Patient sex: M
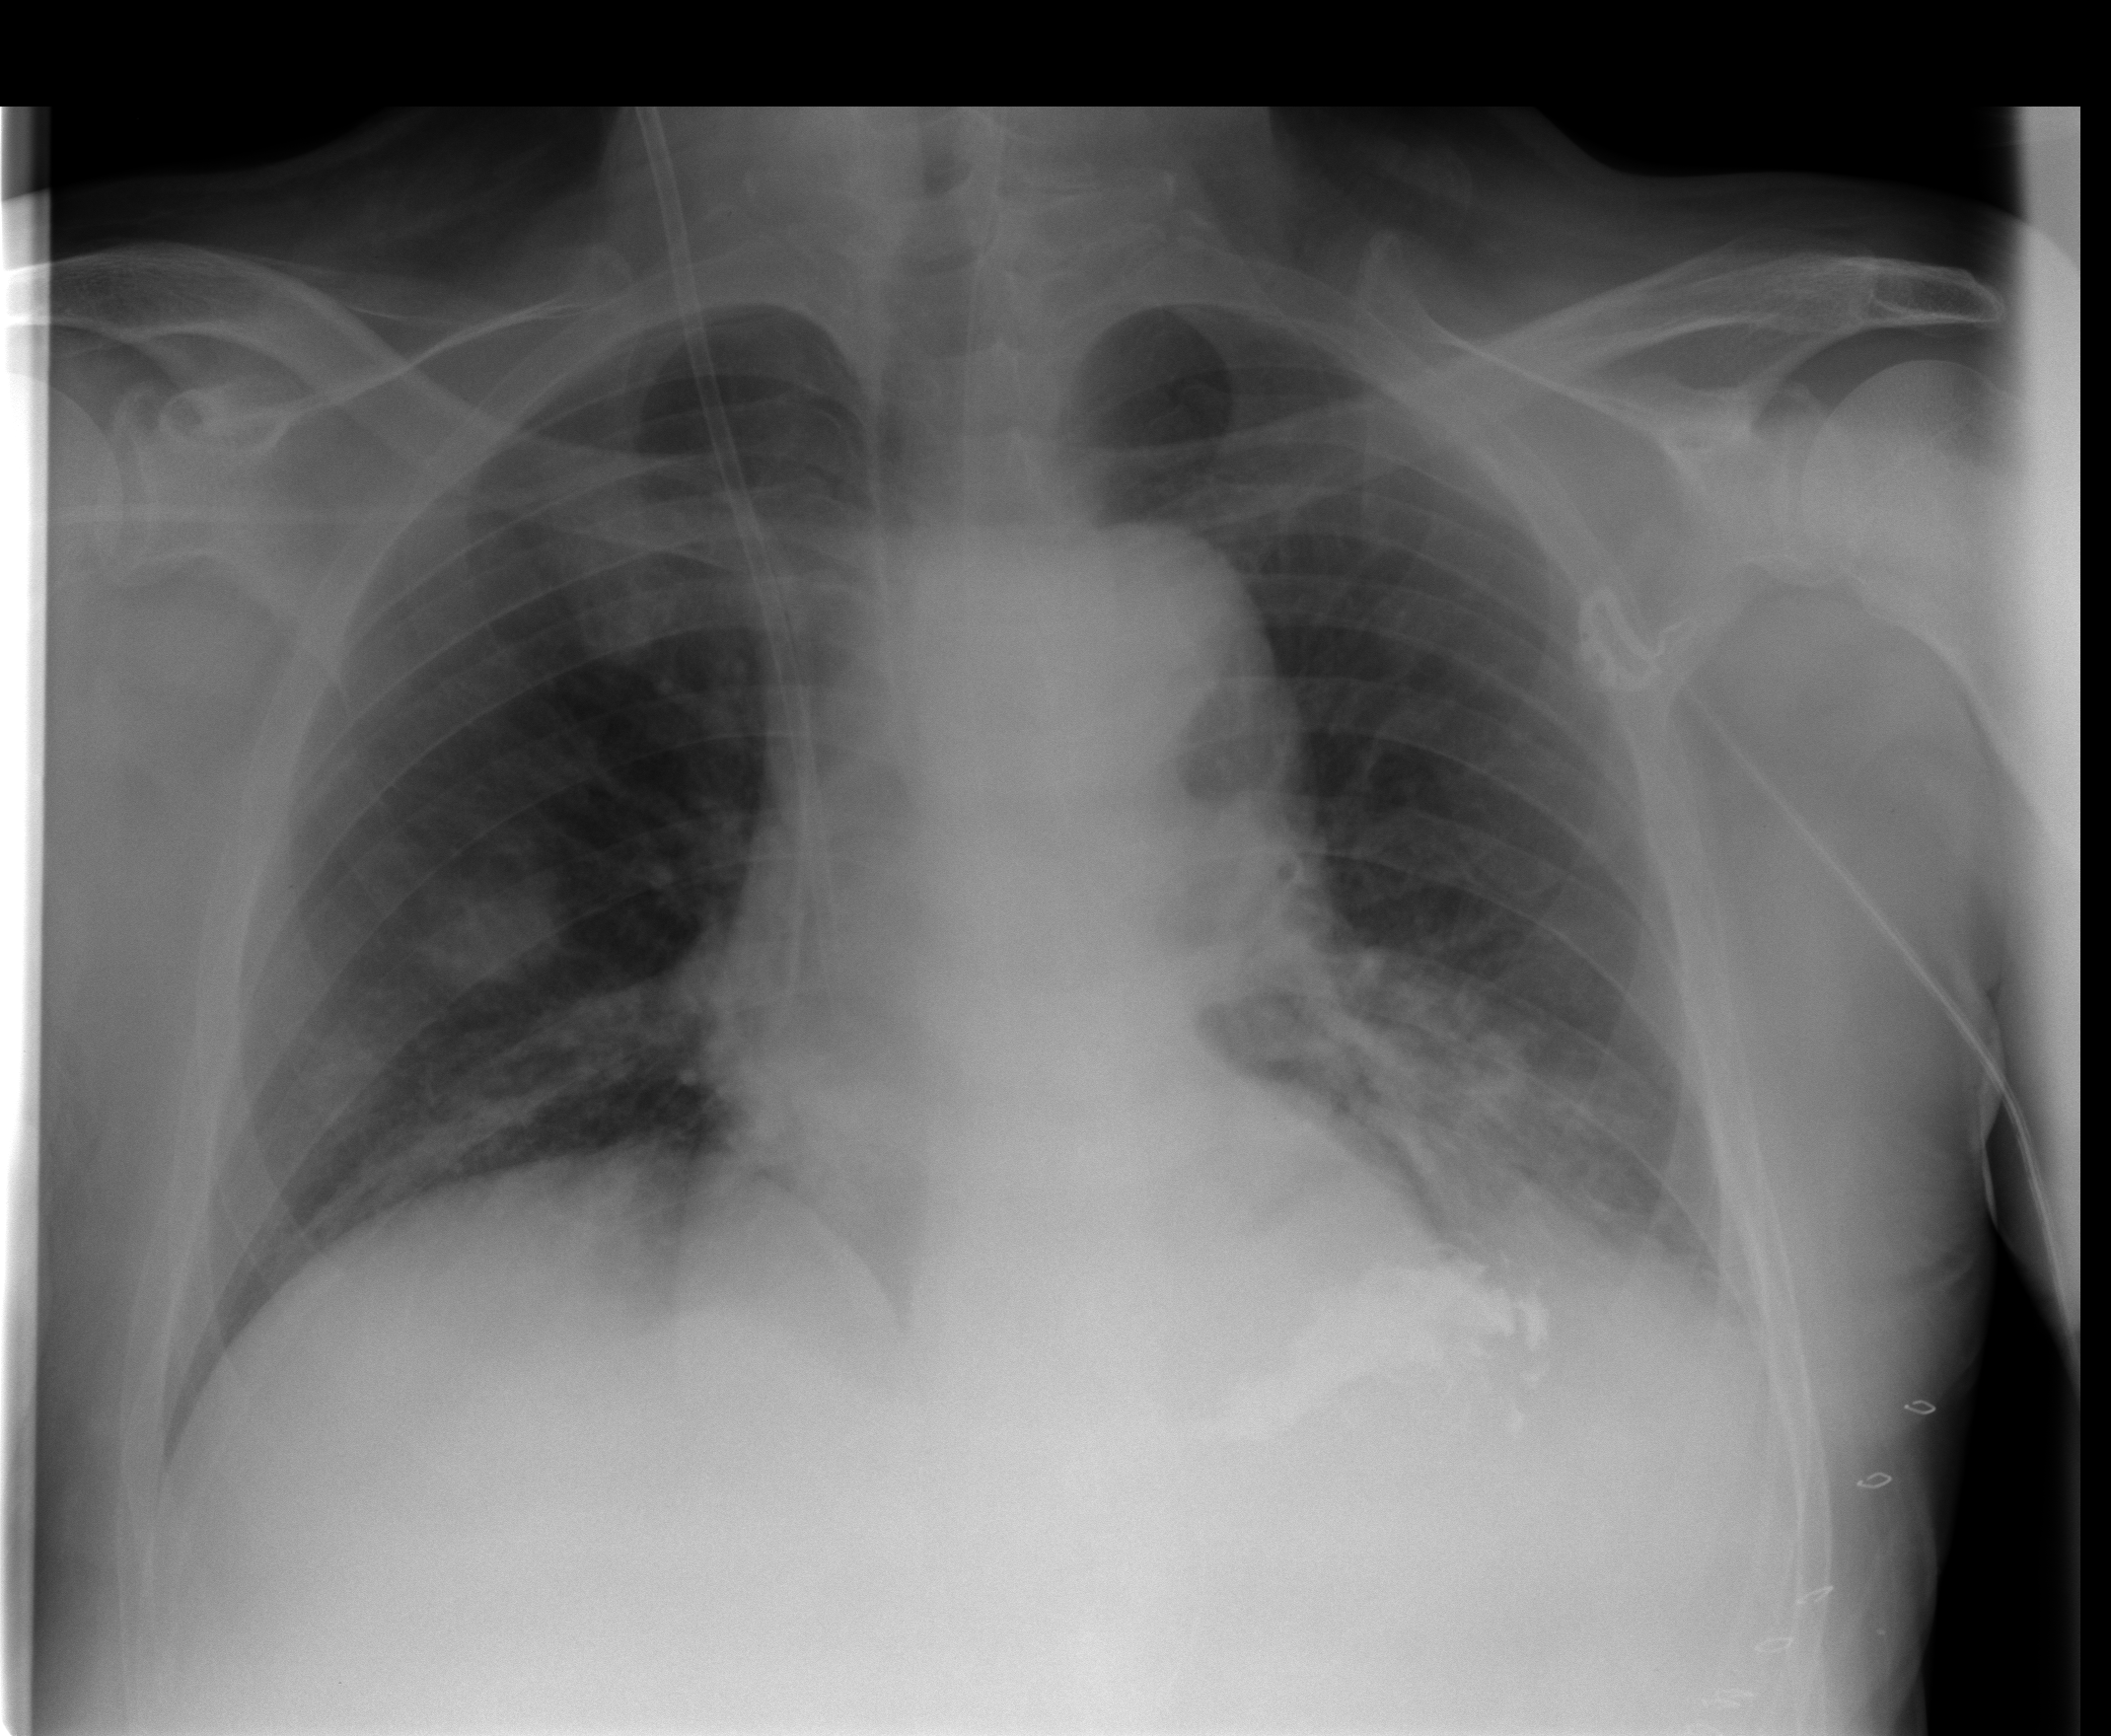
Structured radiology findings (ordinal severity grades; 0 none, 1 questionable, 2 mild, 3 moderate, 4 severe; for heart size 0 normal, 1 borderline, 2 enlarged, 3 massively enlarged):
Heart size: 2
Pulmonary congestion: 0
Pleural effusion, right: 0
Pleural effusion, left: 0
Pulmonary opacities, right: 0
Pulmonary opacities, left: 1
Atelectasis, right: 2
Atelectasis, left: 2